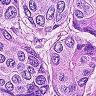
Metastatic tissue present: yes